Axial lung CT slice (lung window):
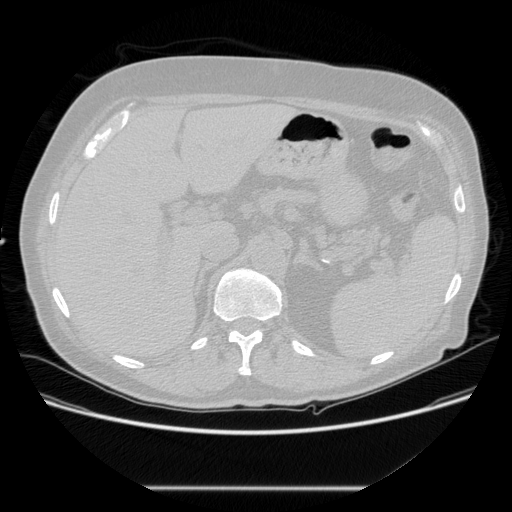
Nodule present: no